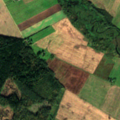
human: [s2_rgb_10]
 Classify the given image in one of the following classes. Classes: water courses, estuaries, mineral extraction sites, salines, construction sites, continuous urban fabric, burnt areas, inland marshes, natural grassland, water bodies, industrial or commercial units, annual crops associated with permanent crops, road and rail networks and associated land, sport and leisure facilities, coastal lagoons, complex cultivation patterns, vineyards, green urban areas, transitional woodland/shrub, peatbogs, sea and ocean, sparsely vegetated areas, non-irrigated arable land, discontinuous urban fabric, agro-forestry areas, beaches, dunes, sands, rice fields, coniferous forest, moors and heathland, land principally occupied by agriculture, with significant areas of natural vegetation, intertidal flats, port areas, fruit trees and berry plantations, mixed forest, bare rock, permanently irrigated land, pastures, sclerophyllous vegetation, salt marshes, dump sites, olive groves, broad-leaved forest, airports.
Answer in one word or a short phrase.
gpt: non-irrigated arable land, mixed forest, transitional woodland/shrub